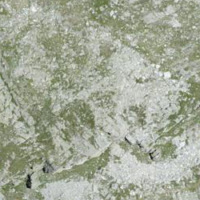
EUNIS habitat code: 31
Species observed at this site:
Aster alpinus